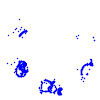
Particle: pion